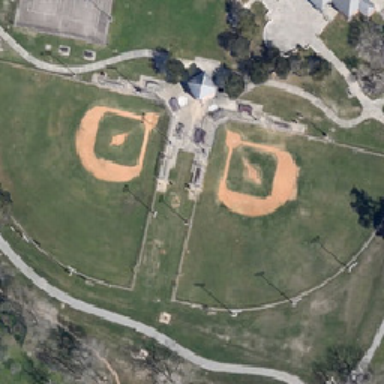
The two baseball fields forms into a semicircle .